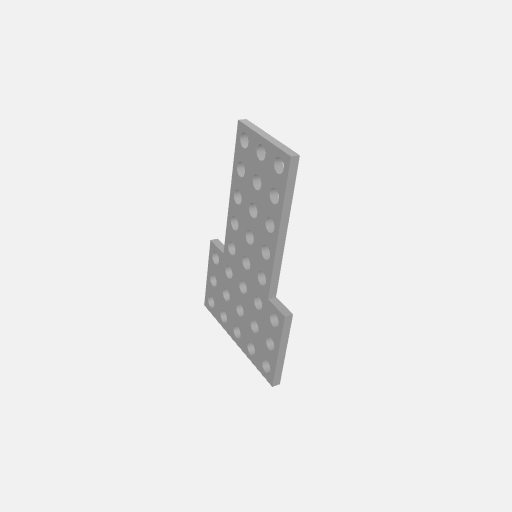
Part: FlatGridBracket2-1